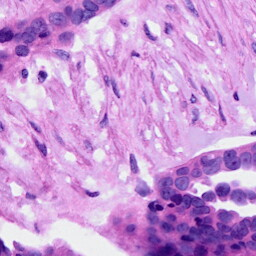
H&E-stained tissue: Ovarian